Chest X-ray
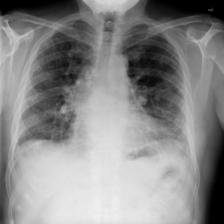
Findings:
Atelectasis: negative
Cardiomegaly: negative
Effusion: negative
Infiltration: negative
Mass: negative
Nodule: negative
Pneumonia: negative
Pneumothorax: negative
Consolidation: negative
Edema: negative
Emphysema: negative
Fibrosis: negative
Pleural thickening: negative
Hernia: negative